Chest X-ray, AP view. Patient: 34 years old, sex M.
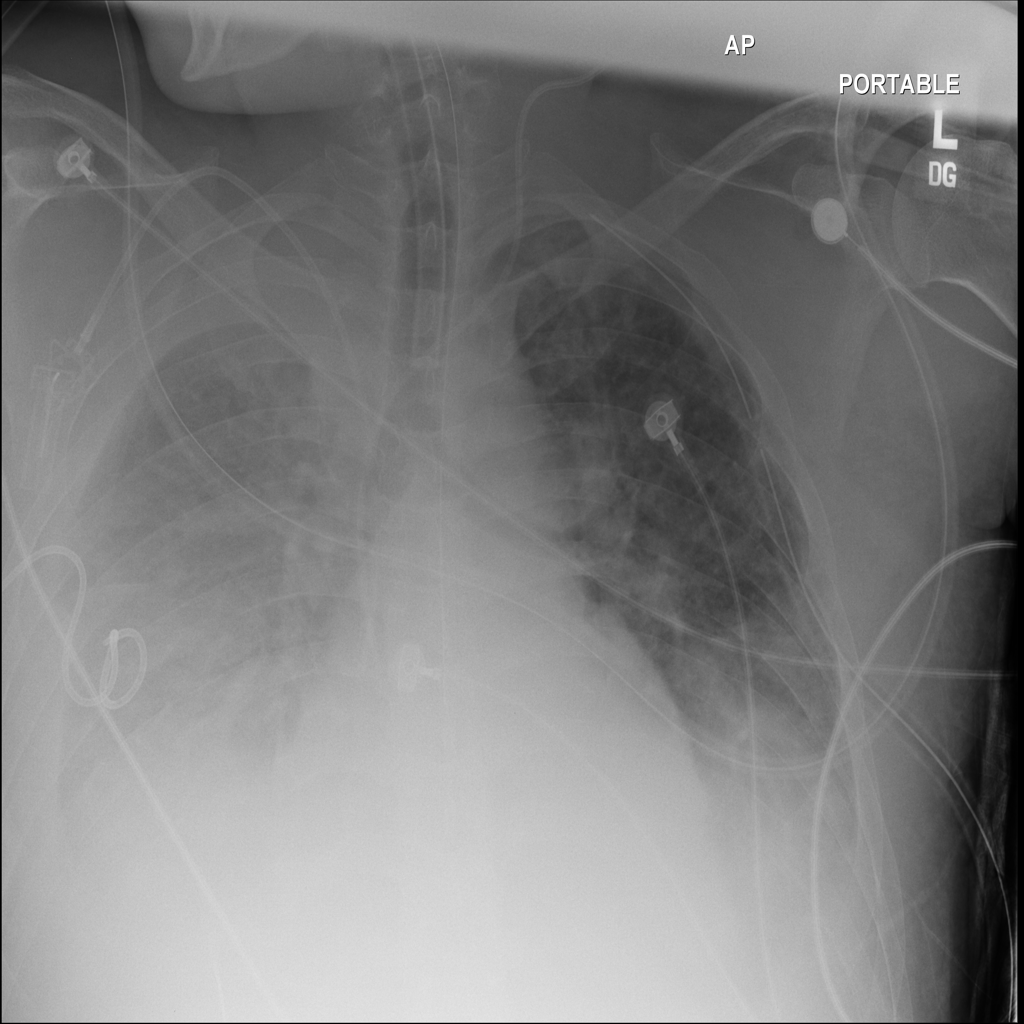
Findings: Atelectasis, Effusion, Infiltration